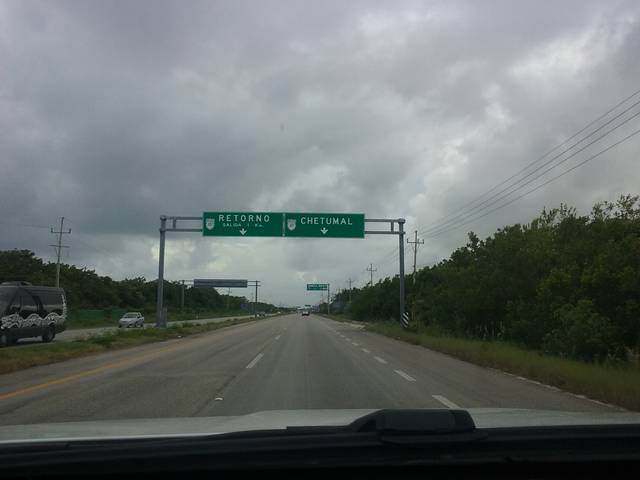
Region: Mexico
Coordinates: 20.295, -87.381